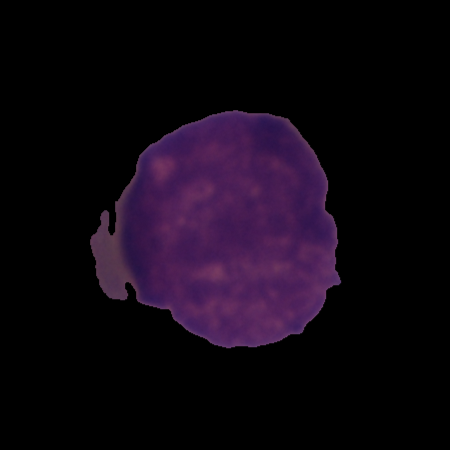
Label: cancer